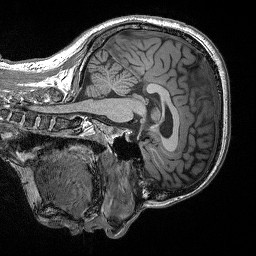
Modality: T1w
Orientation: sagittal
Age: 33
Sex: male
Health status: healthy
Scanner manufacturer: siemens
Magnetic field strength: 3 T
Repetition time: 2.3 s
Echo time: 0.00298 s